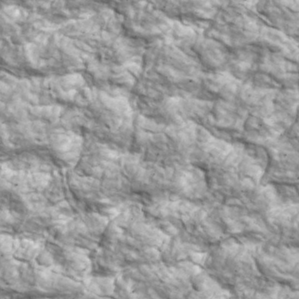
Label: non_frost